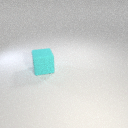
large cyan rubber cube